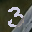
Label: 3